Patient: sex F, age 75
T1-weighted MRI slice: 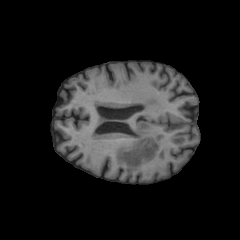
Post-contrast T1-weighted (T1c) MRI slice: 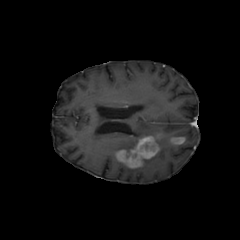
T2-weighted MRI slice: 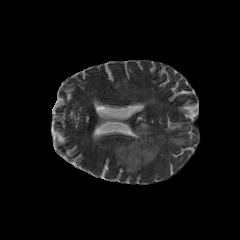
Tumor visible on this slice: yes
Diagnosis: Glioblastoma, IDH-wildtype
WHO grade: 4